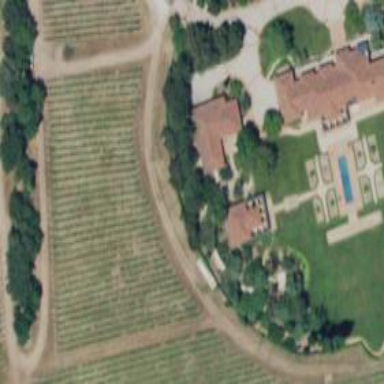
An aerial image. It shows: Vineyard where grapes are grown.